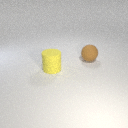
large brown rubber sphere behind large yellow rubber cylinder